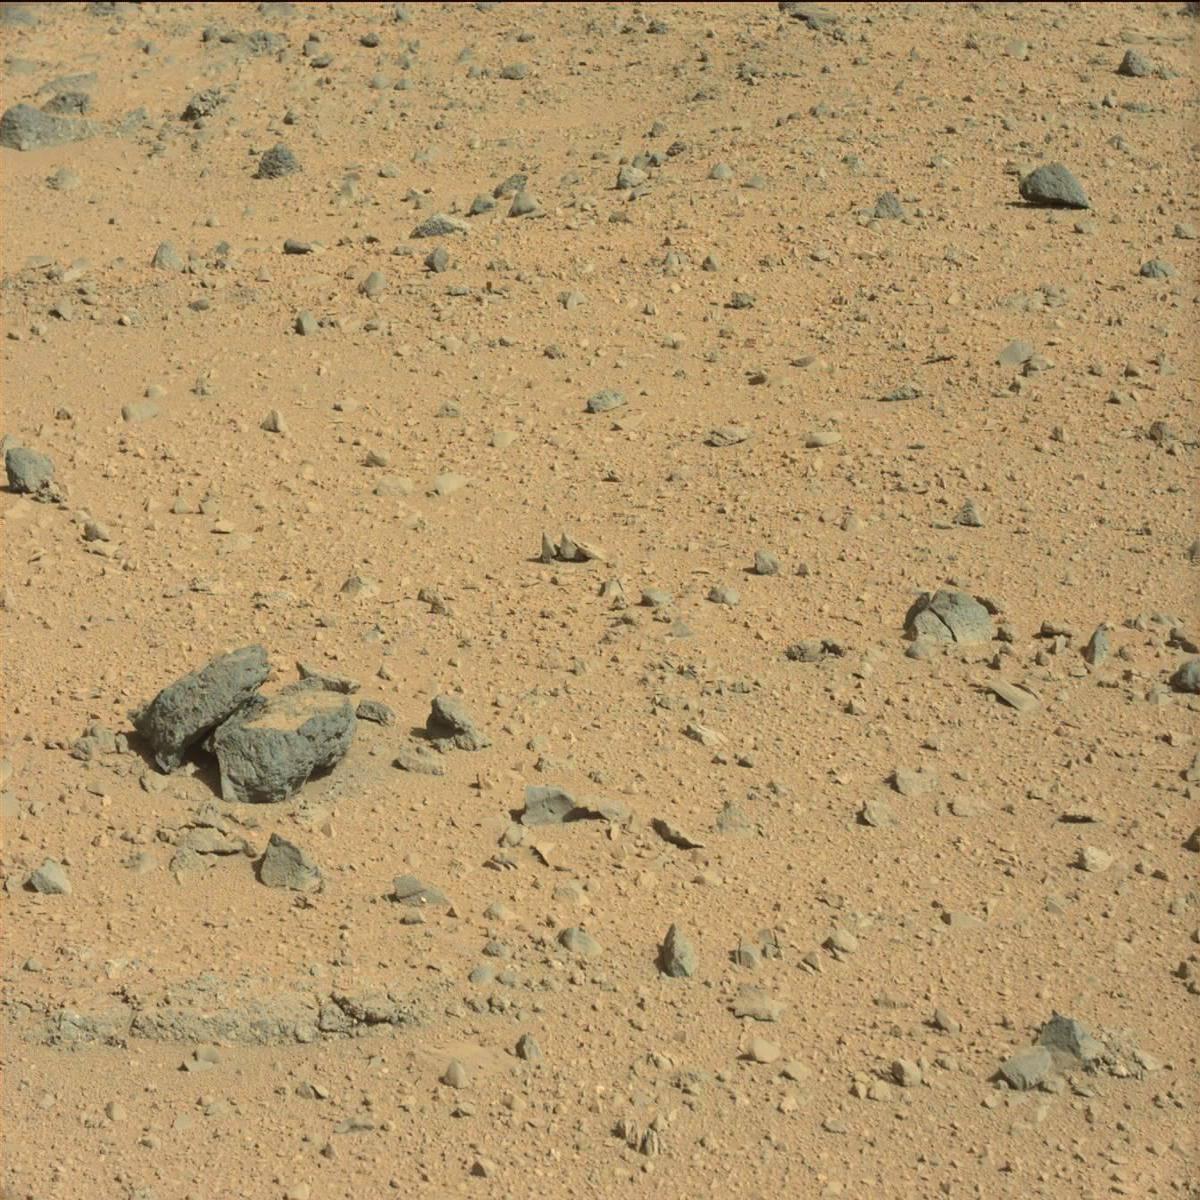
Terrain classes present: Bedrock, Sand / Soil